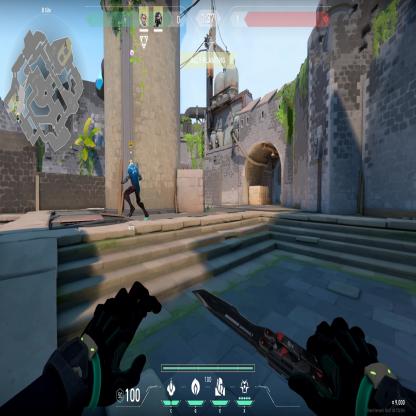
Label: teammate